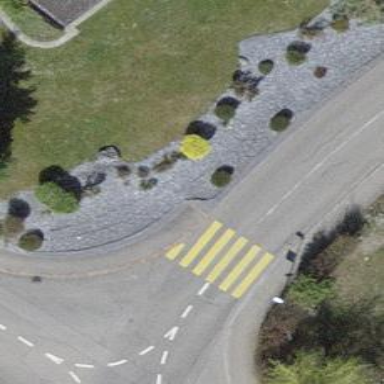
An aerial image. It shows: Uncontrolled zebra crossing with notable zebra markings.